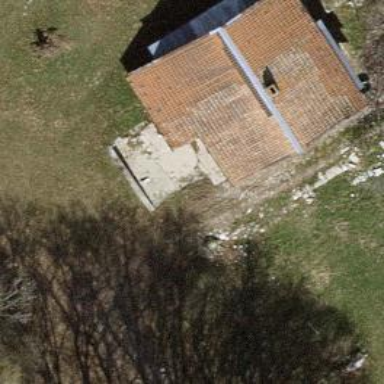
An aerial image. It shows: Barn.